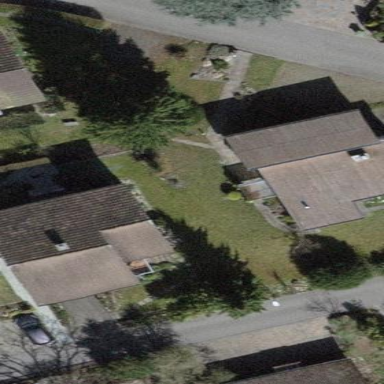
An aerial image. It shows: Building with tiled roof.